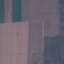
Land use / land cover class: AnnualCrop